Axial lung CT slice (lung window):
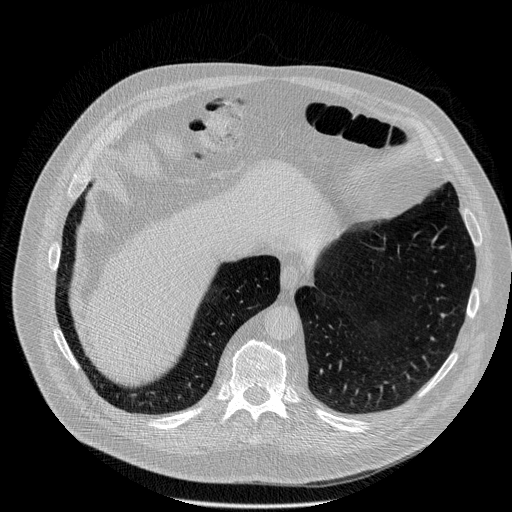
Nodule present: no